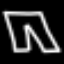
Label: pants